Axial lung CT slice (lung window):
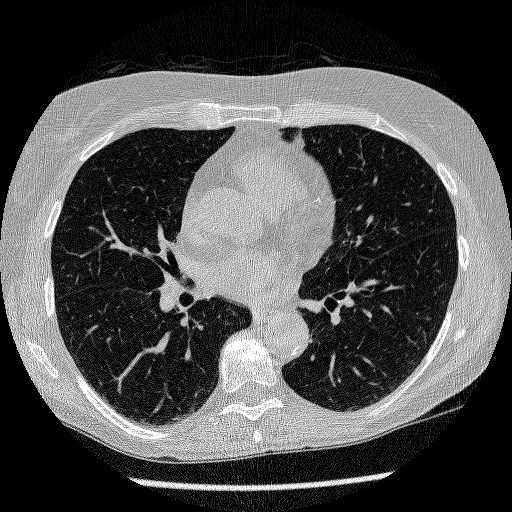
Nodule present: no